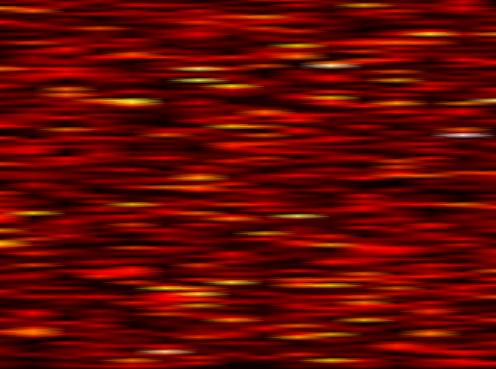
Label: FOFDM